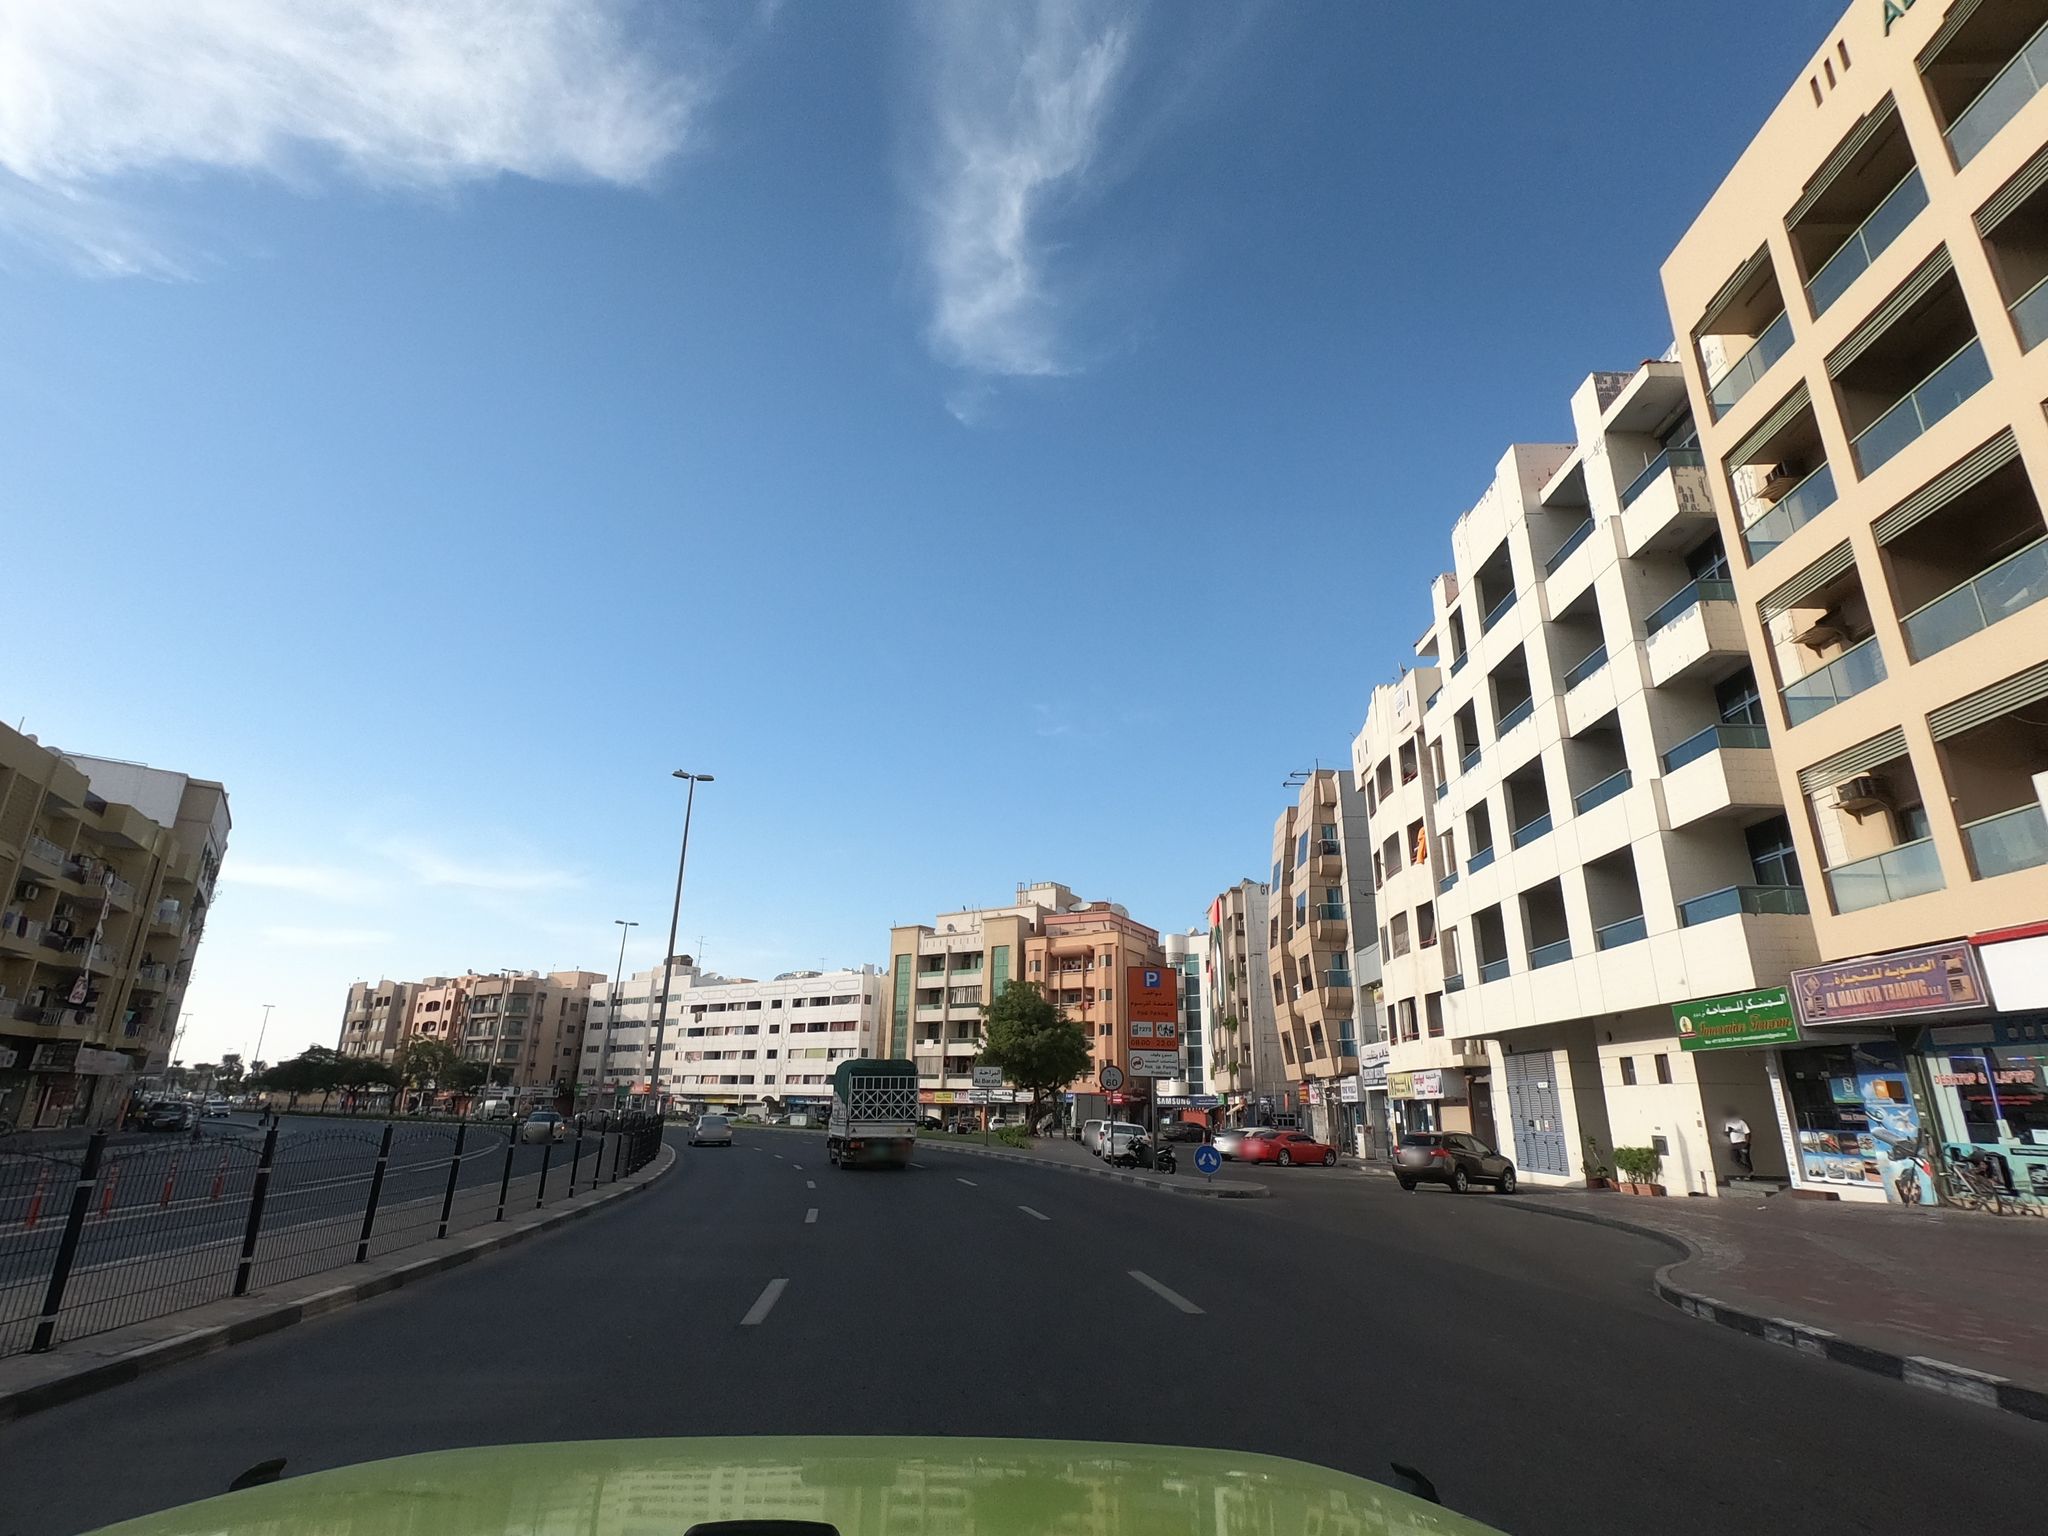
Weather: clear
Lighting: day
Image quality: good
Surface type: driving surface
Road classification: footway
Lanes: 3
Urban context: urban centre
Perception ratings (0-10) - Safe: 6.63, Lively: 9.33, Beautiful: 5.88, Boring: 1.08, Depressing: 6.62, Wealthy: 7.7